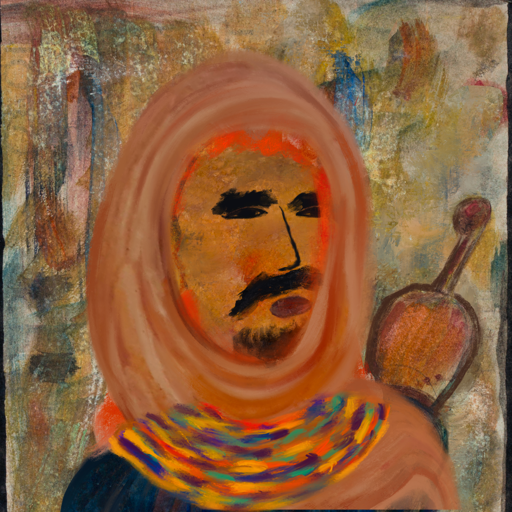
Background: Pipe, Head And Neck Side: Pipe, Face Side: Mosgoul, Bust: Pipe, Hair Side: Rupkatha, Head Accessory: Pious_Lady_Scarf, Second Necklace: An_Impression_2, Necklace: Blank, Baby: Blank